Question: I'm having trouble to understand Kosaraju's algorithm for finding the strongly connected components of a directed graph. Here's what I have on my notebook (I'm a student :D):
1. Start from an arbitrary vertex (label it with #1) and perform a DFS. When you can't go any further, label the last visited vertex with #2, and start another DFS (skipping vertices already labeled), and so on.
2. Transpose the graph.
3. Do DFS starting from each vertex in reverse order, those vertices which end visited after each DFS belong to the same SCC.
I have this example:

And after the first step starting from E, the labels are:
1. E
2. G
3. K
4. J
5. I
6. H
7. F
8. C
9. D
10. B
11. A
So here comes the thing: Is there a difference for DFS in directed/undirected graphs?
I did a mental test of the first step on my mind ignoring the arrows (just like it was undirected) and only got correct #1 for E (of course) and #2 for G, but #3 fell onto J, not K. So I thought maybe I should respect the arrows, and did a DFS considering that, but after the first pass starting from E, I can't go anywhere from G (which is #2), so I'm stuck there.
Is there anything about DFS on directed graphs that I'm not aware of? I've been taught DFS only on undirected graphs!
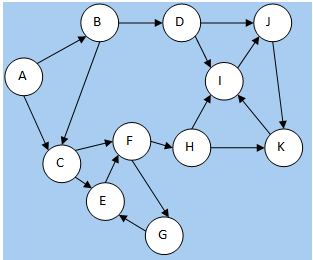
Answer: Your second step is incomplete. See <URL>:
> Kosaraju's algorithm works as follows:- - - - - -
So you shouldn't only do something with the last vertex and first vertices, but with vertex in the DFS.
Also note that you should be <URL> - when you can't go further, you go to the previous vertex and continue from there.
And no, you can't treat it as an undirected graph - the direction of the edges matter significantly.
So, starting from 'E', you'd, for example, go 'F', then 'G', then back to 'F', then 'H', then 'K', then 'I', then 'J', then back to 'I', 'K', 'H', 'F', and finally 'E', having pushed all visited vertices onto the stack.